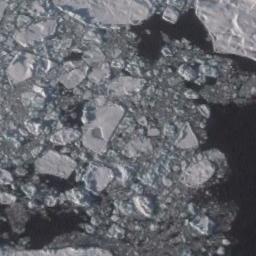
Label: sea_ice